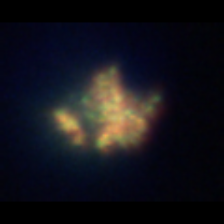
Taxon: Unknown_detritus
Group: Unknown